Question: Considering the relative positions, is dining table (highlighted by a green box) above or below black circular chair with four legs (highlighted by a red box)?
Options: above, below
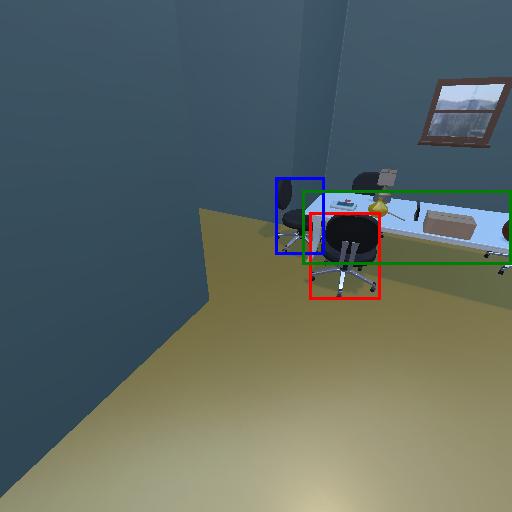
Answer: above